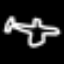
Label: airplane